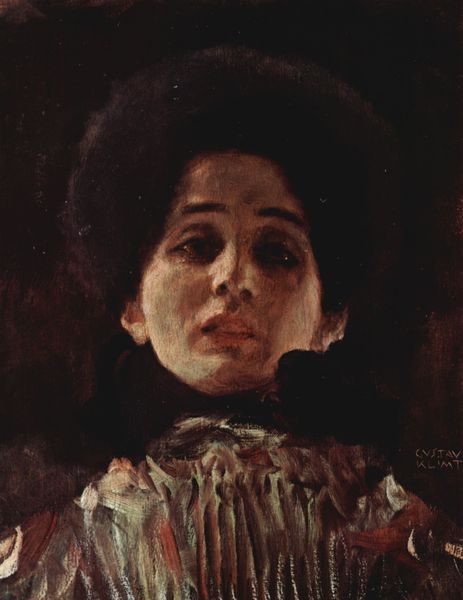
Titel: Porträt einer Frau
Künstler: Gustav Klimt
Standort: Wien
Institution: Österreichische Galerie im Belvedere
Schlagwörter: dunkel, gemälde, kopf, schatten, weiß, mädchen, ocker, ausschnitt, blume, braun, frau, frisur, grau, haar, hell, hintergrund, hut, kleid, licht, mund, nase, ohr, orange, schwarz, stirn, blick, blüte, boa, dame, rot, schal, beige, muster, schleife, mütze, augen, blass, bluse, falten, federn, gesicht, kleidung, kragen, pelz, tot, trauer, bild, portrait, porträt, signatur, corot, auge, figur, haare, schleifen, augenbrauen, frontal, kinn, kontrast, lippen, locken, ohren, traurig, rund, ornage, schrift, düster, perspektive, ausdruck, angst, jugendstil, brauen, finster, glanz, spielerin, goya, maler, rüschen, augenbraue, fliege, klimt, lider, hoch, aufsicht, foto, unten, offen, erschrecken, tote, pinselstrich, nasenloch, kurz, nasenlöcher, flecken, verzweiflung, zähne, gefleckt, untersicht, gesichtsausdruck, müde, bleich, rötlich, pinselstriche, plissee, plissiert, pelzmütze, femme, erbarmen, gustav, brosse, robe, brune, impressioniste, akkordeon, mitleid, lid, noirs, umhanf, entsetzt, spanierin, hellhäutig, plis, afro, gustav klimt, beläuchtung, rötlcih, traurug, adele, afrolook, geschmerzt, hippy, mlerei, bruns, auggen, spanierien, accordéon